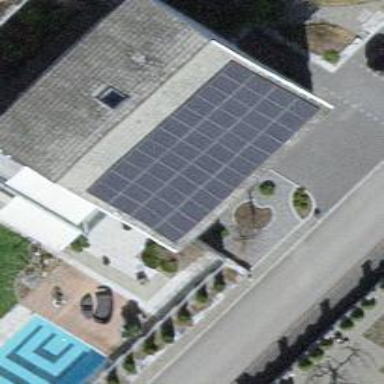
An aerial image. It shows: Solar power generator with photovoltaic panels.